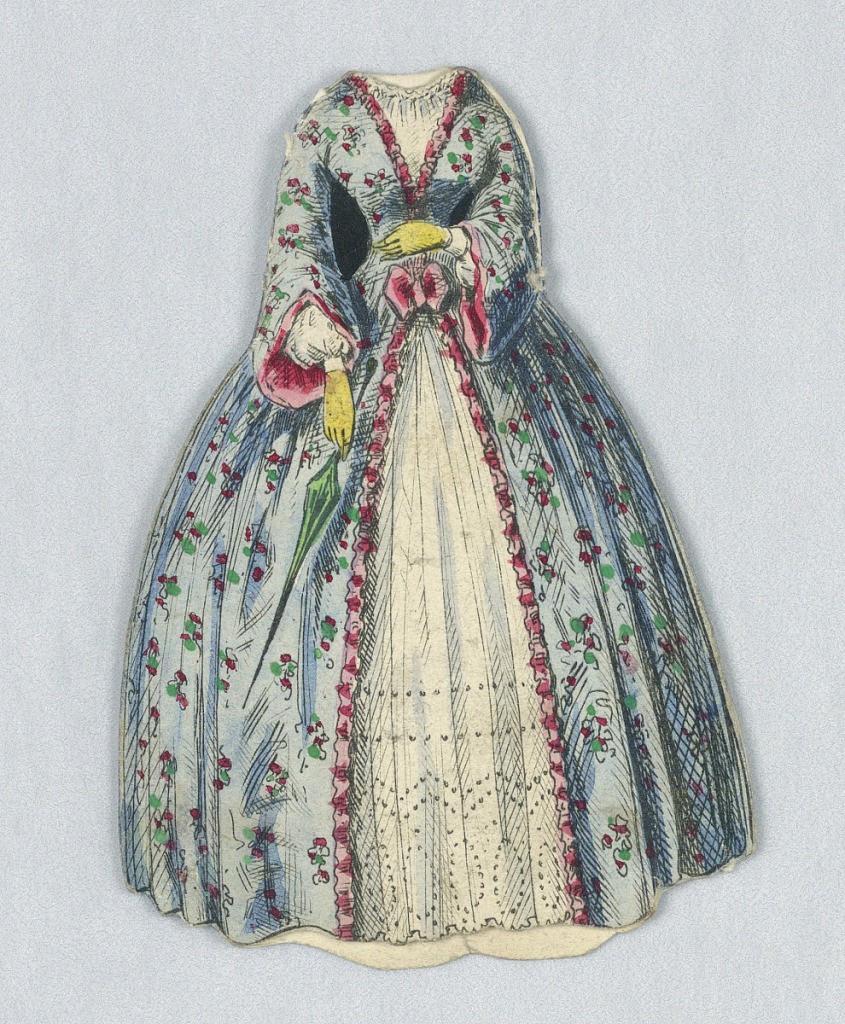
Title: Paper Doll Costume in Blue with Flower Pattern
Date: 1876–80
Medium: Lithograph, brush and watercolors on cream heavy wove paper
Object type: Print
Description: This blue dress has a flower pattern and is lined with pink. At the front, the blue layer splits to reveal the lace beneath. Both the back and front of this dress are depicted.